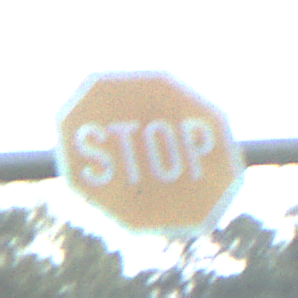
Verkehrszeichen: Stop
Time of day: SunriseSunset
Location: Outdoor (Nature)
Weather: PartlyCloudy
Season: NotSpecified
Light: Natural